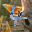
Label: 4